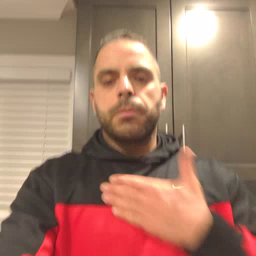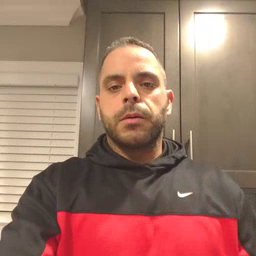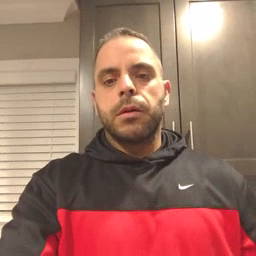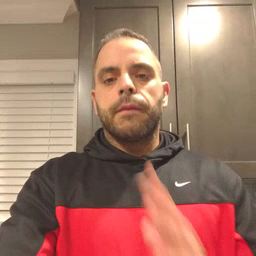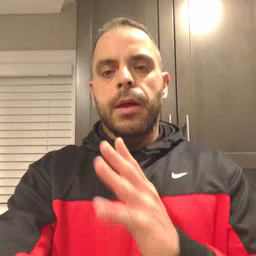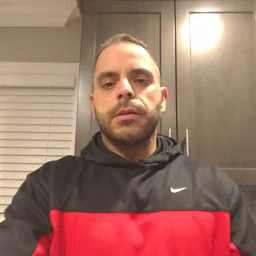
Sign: fine